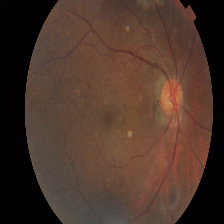
Diabetic retinopathy grade: Proliferative DR